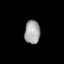
Tissue: lung
Cell type: Fibroblasts
Senescence score: 0.215
Nuclear area (px): 357
Mean DAPI intensity: 163.039